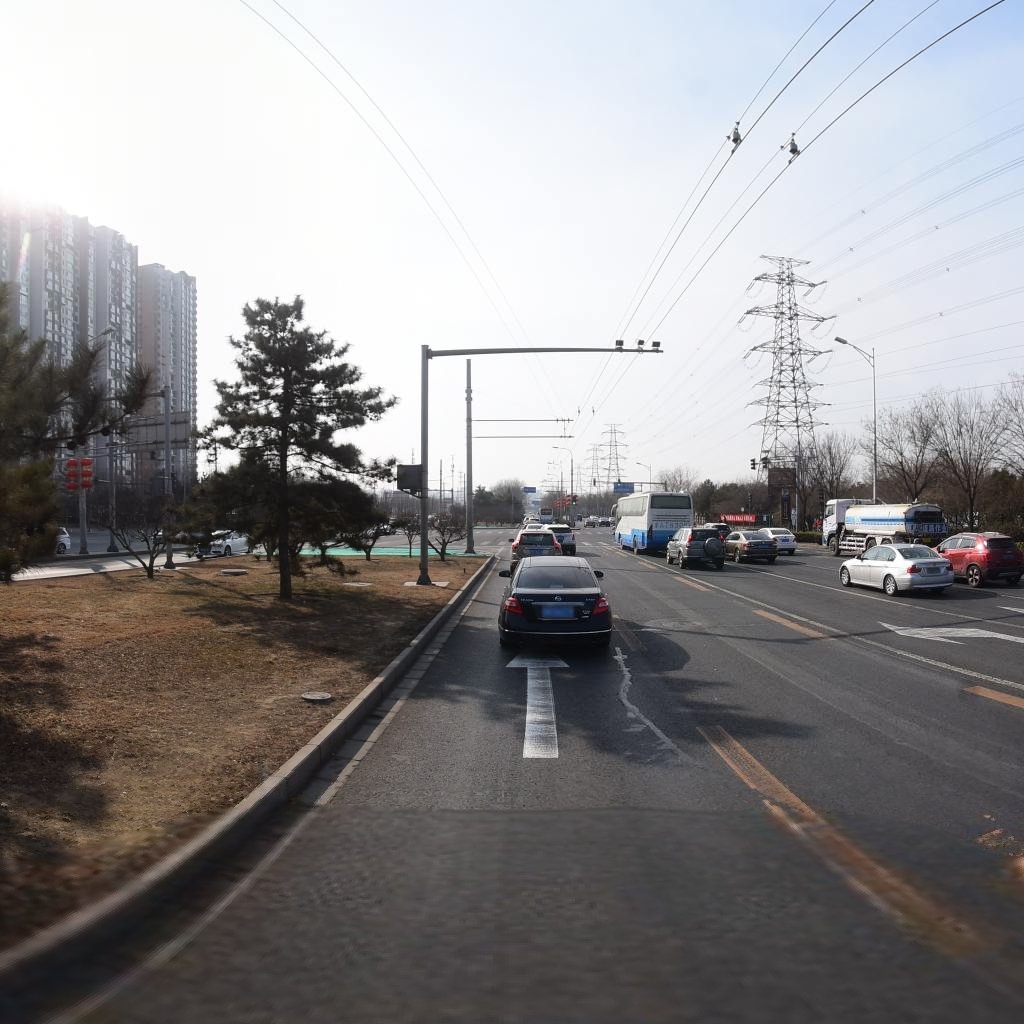
Region: Chaoyang
Road damage annotations: longitudinal patch